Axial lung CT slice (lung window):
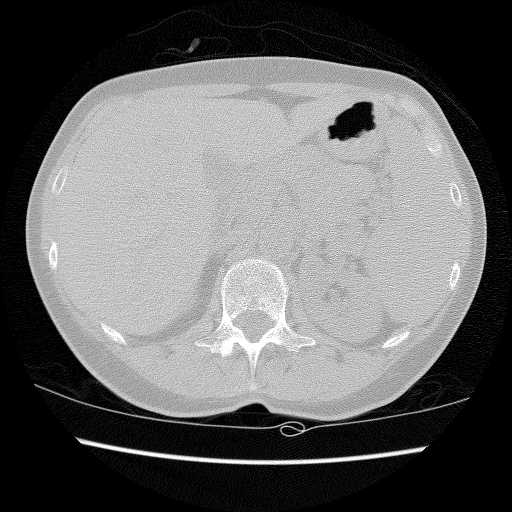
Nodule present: no